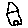
Label: house